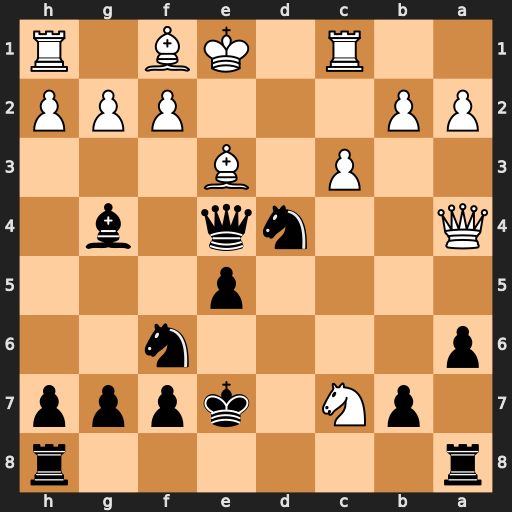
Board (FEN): r6r/1pN1kppp/p4n2/4p3/Q2nq1b1/2P1B3/PP3PPP/2R1KB1R
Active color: b
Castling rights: K
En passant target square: -
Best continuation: Nf3+ gxf3 Qxa4